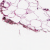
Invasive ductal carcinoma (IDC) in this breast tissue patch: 0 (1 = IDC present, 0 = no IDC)